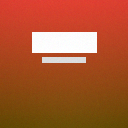
Screen state: on